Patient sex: F
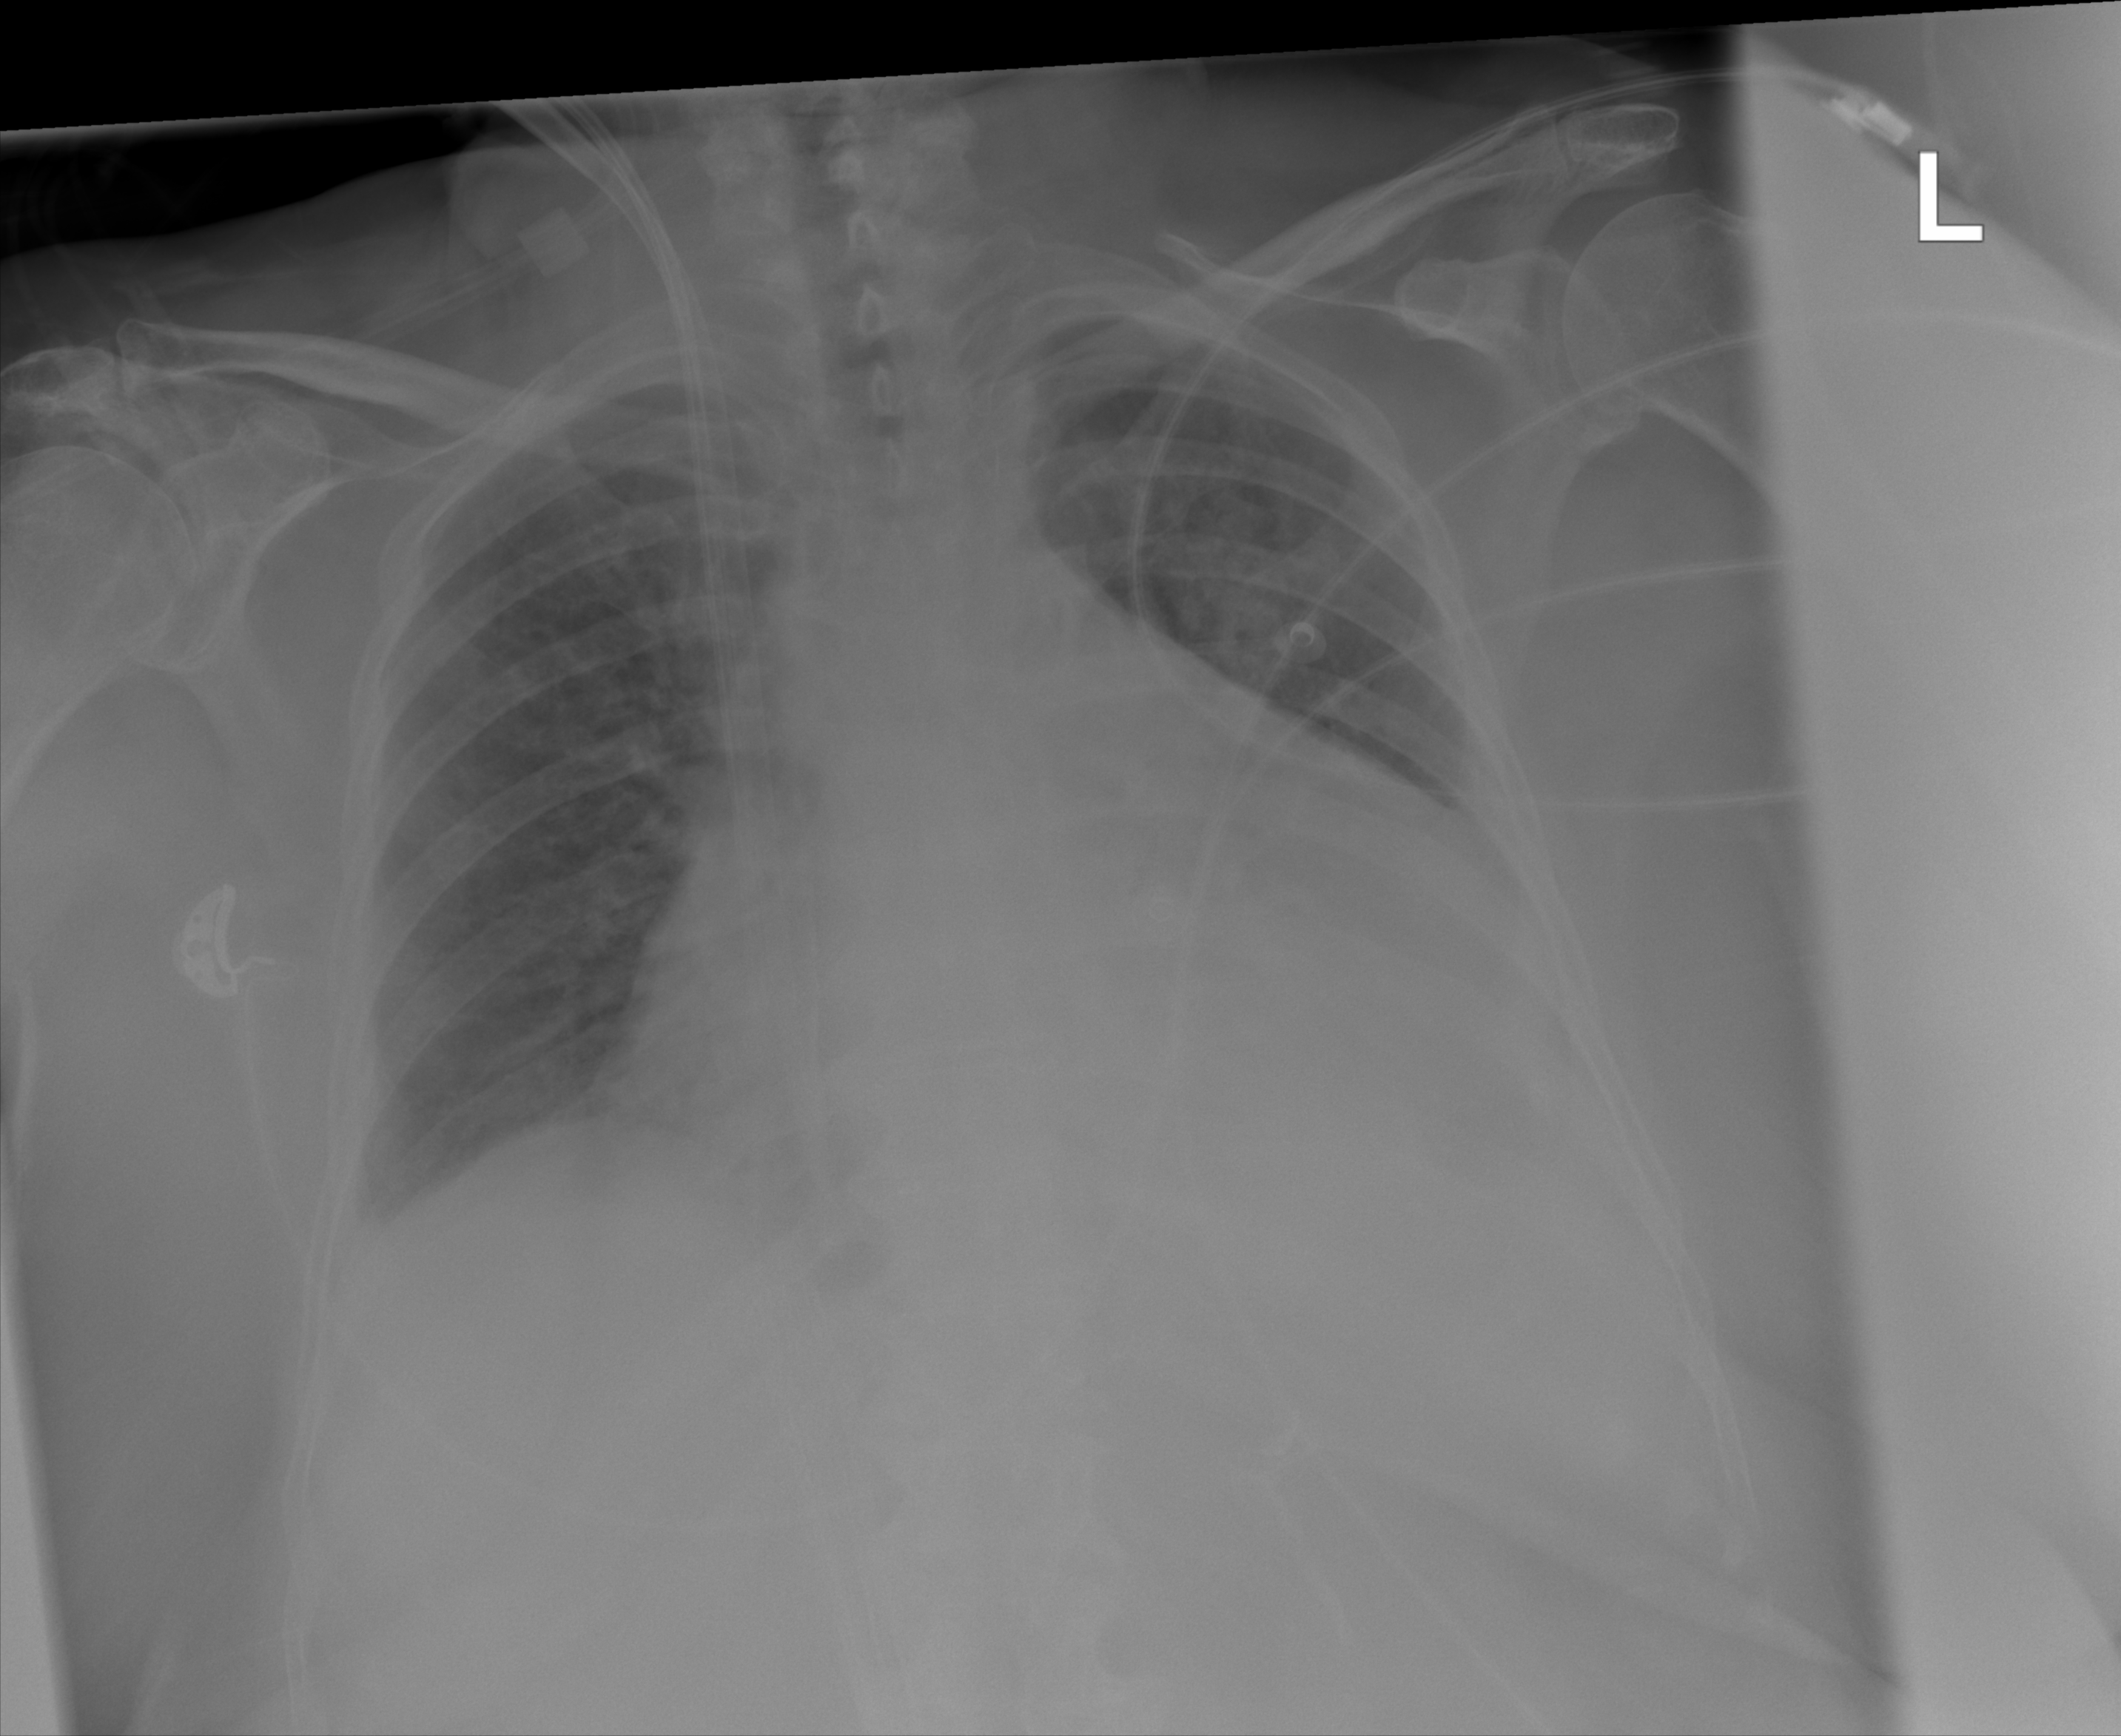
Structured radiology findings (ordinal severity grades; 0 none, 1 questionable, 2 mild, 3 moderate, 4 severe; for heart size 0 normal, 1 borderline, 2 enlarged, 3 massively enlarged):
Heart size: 3
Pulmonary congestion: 2
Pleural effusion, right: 0
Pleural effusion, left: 2
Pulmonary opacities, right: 0
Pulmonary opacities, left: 0
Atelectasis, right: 0
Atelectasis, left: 2